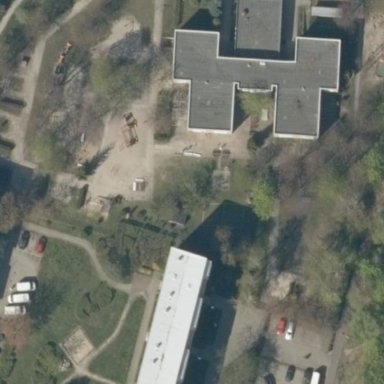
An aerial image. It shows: Kindergarten surrounded by fence.